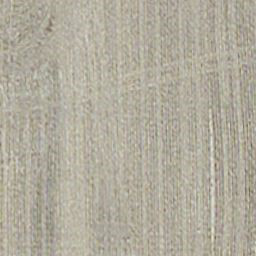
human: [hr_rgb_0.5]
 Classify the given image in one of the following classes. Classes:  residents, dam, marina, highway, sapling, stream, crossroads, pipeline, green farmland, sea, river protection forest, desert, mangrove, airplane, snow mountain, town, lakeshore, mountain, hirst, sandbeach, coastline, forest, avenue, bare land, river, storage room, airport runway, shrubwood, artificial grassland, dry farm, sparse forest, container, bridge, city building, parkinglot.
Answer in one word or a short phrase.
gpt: dry farm